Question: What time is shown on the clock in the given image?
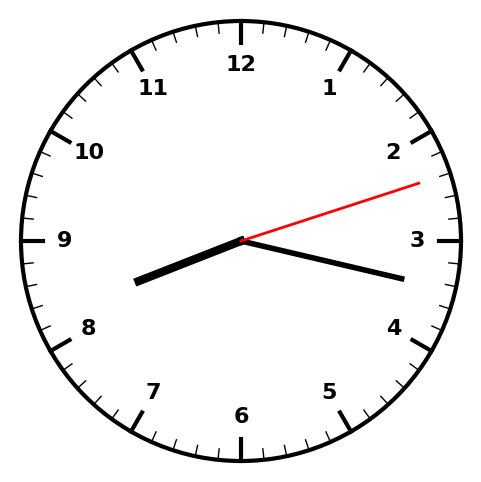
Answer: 08:17:12